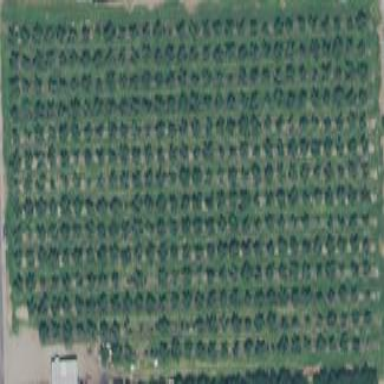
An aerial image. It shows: Orchard.